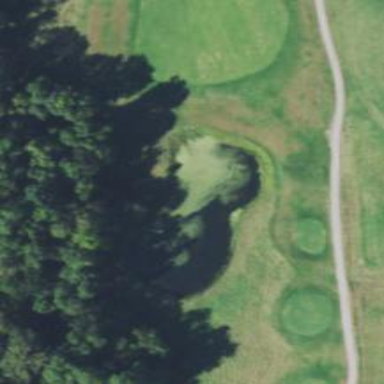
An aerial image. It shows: Water hazard in golf course. The hazard is natural water feature.